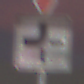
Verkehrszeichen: VerlaufVorfahrtsstrasse2
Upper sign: VorfahrtGewaehren
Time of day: SunriseSunset
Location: Outdoor (Urban)
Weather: PartlyCloudy
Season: NotSpecified
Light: Artificial